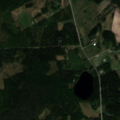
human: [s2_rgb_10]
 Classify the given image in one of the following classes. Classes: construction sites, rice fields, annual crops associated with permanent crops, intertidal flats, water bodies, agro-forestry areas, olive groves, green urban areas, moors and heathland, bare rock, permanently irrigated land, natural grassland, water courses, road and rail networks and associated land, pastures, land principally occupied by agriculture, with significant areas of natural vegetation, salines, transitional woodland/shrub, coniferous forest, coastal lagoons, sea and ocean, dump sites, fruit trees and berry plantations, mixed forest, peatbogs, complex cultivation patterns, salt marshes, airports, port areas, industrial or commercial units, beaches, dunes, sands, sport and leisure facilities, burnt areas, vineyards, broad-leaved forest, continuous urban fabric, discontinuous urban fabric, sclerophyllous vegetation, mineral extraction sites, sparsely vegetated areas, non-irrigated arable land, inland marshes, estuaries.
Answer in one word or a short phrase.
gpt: land principally occupied by agriculture, with significant areas of natural vegetation, coniferous forest, mixed forest